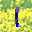
Label: 1